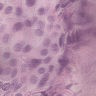
Metastatic tissue present: yes